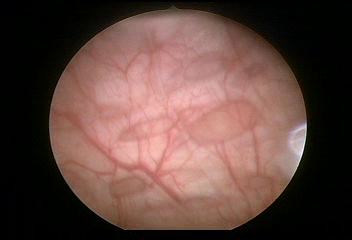
Modality: WLC
Class: Normal mucosa
Bladder cancer association: No